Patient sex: F
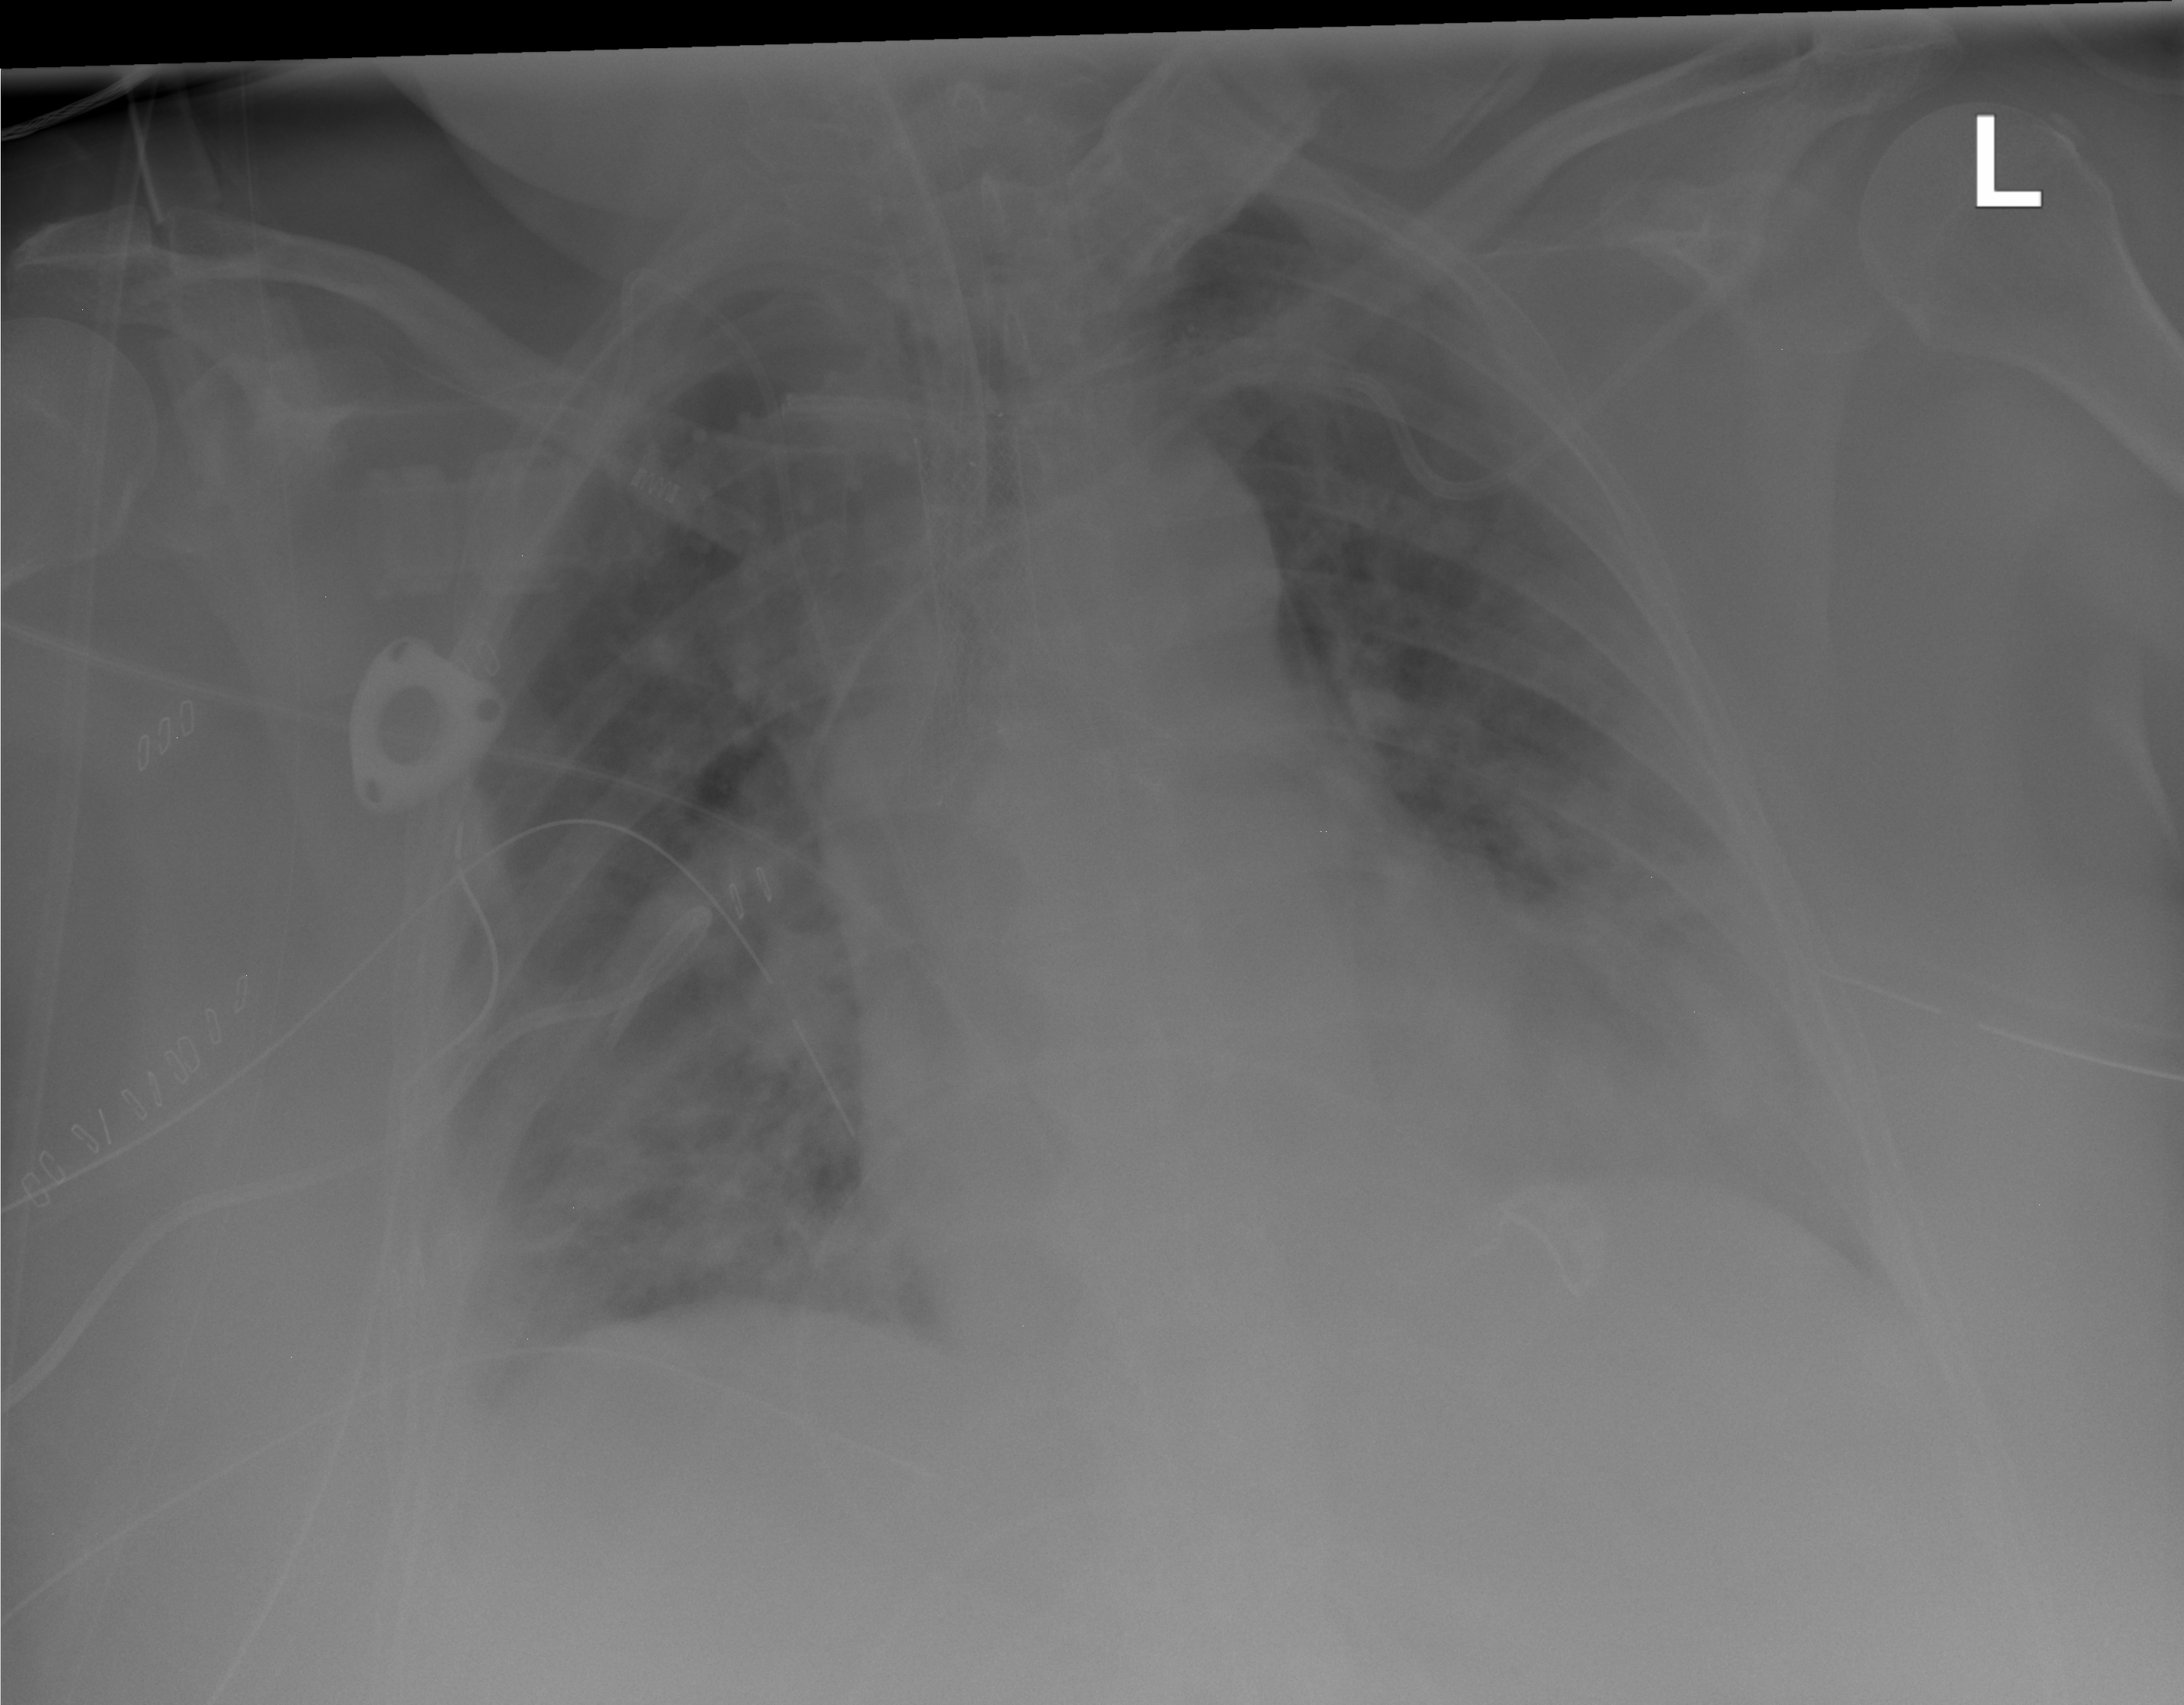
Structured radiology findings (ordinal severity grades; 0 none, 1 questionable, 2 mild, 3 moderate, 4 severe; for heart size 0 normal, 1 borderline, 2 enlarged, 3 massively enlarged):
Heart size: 2
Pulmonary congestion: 2
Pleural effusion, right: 0
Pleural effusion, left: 2
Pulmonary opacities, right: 3
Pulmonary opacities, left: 3
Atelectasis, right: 2
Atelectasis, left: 2